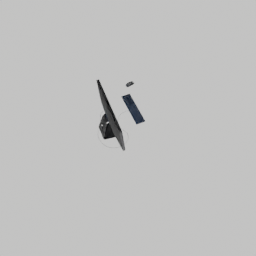
Label: electronics